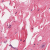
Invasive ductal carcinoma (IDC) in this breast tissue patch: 0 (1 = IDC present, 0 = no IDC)